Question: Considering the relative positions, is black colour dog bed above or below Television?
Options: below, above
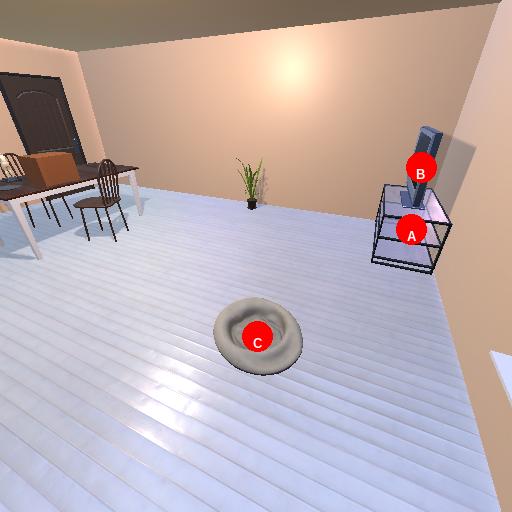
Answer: below